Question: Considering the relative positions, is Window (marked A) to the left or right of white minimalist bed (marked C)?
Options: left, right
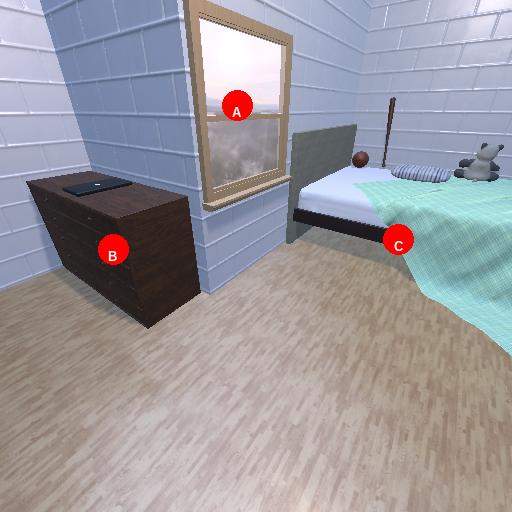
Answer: left